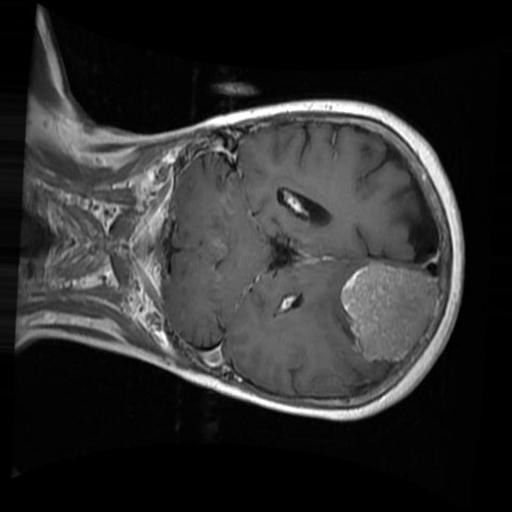
Label: brain_menin